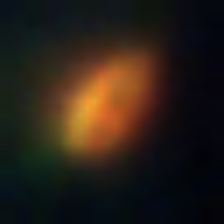
Taxon: NanoPlankton
Group: Other